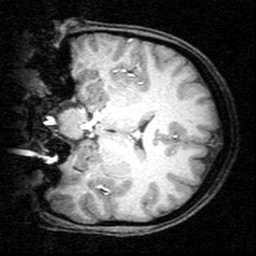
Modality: T1w
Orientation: coronal
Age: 23
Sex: female